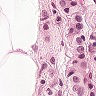
Metastatic tissue present: yes